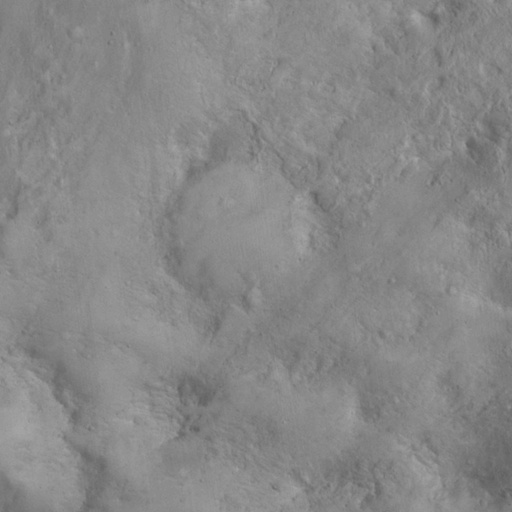
Objects detected: cone, cone